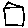
Label: house